Question: I have multiple groups of lines, where the lines within the same group vary according to some group specific parameter. I assign each of these lines within the same group a color from a colormap according to this parameter using a different colormap for each group.
Now, I would like to add a legend to the plot with one entry per group of lines.

If I had only one group of lines the best way of labelling would be to add a colorbar as suggested in the answer to: <URL>.
As I have multiple such groups of lines, I do not want to add a colorbar for each new parameter. Instead, I would rather put patches filled with the corresponding colormaps in the legend (as a sort of mini colorbar).
In the following you can find a minimal working example of the situation at hand. Note, though, that I heavily simplified the calculation of the lines which hides the parameter dependence. Thus, my "parameter" 'param' here is just the index I am iterating over. My actual code calculates the x and y values depending on a model parameter with more complicated functions. Accordingly the maximum 'param_max' here is the same for each group of lines, though actually it would not be.
'''
import numpy as np
import matplotlib.pyplot as plt
x_array = np.linspace(1, 10, 10)
y_array = x_array
param_max = x_array.size
cmaps = [plt.cm.spring, plt.cm.winter] # set of colormaps
# (as many as there are groups of lines)
plt.figure()
for param, (x, y) in enumerate(zip(x_array, y_array)):
x_line1 = np.linspace(x, 1.5 * x, 10)
y_line1 = np.linspace(y**2, y**2 - x, 10)
x_line2 = np.linspace(1.2 * x, 1.5 * x, 10)
y_line2 = np.linspace(2 * y, 2 * y - x, 10)
# plot lines with color depending on param using different colormaps:
plt.plot(x_line1, y_line1, c=cmaps<URL>
plt.plot(x_line2, y_line2, c=cmaps<URL>
plt.show()
'''
This produces the plot shown above.
---
Since I could not find anything directly answering this on stackoverflow, I tried finding a solution myself which you can find in the answers section. If there is a more direct/proper way of doing this I would be happy to know.
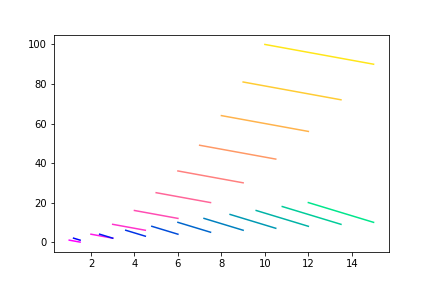
Answer: I adapted the solution of the answer by ImportanceOfBeingErnest to <URL> were particularly helpful.

I created the class 'HandlerColormap' derived from matplotlib's base class for legend handlers <URL>. 'HandlerColormap' takes a colormap and a number of stripes as arguments.
For the argument 'cmap' a matplotlib <URL> instance should be given.
The argument 'num_stripes' determines how (non-)continuous the color gradient in the legend patch will be.
As instructed in 'HandlerBase' I override its 'create_artist' method using the given dimension such that the code should be (automatically) scaled by fontsize. In this new 'create_artist' method I create multiple stripes (slim matplotlib <URL> colored according to the input colormap.
'''
import numpy as np
import matplotlib.pyplot as plt
from matplotlib.patches import Rectangle
from matplotlib.legend_handler import HandlerBase
class HandlerColormap(HandlerBase):
def __init__(self, cmap, num_stripes=8, **kw):
HandlerBase.__init__(self, **kw)
self.cmap = cmap
self.num_stripes = num_stripes
def create_artists(self, legend, orig_handle,
xdescent, ydescent, width, height, fontsize, trans):
stripes = []
for i in range(self.num_stripes):
s = Rectangle([xdescent + i * width / self.num_stripes, ydescent],
width / self.num_stripes,
height,
fc=self.cmap((2 * i + 1) / (2 * self.num_stripes)),
transform=trans)
stripes.append(s)
return stripes
x_array = np.linspace(1, 10, 10)
y_array = x_array
param_max = x_array.size
cmaps = [plt.cm.spring, plt.cm.winter] # set of colormaps
# (as many as there are groups of lines)
plt.figure()
for param, (x, y) in enumerate(zip(x_array, y_array)):
x_line1 = np.linspace(x, 1.5 * x, 10)
y_line1 = np.linspace(y**2, y**2 - x, 10)
x_line2 = np.linspace(1.2 * x, 1.5 * x, 10)
y_line2 = np.linspace(2 * y, 2 * y - x, 10)
# plot lines with color depending on param using different colormaps:
plt.plot(x_line1, y_line1, c=cmaps<URL>
plt.plot(x_line2, y_line2, c=cmaps<URL>
cmap_labels = ["parameter 1 $\in$ [0, 10]", "parameter 2 $\in$ [-1, 1]"]
# create proxy artists as handles:
cmap_handles = [Rectangle((0, 0), 1, 1) for _ in cmaps]
handler_map = dict(zip(cmap_handles,
[HandlerColormap(cm, num_stripes=8) for cm in cmaps]))
plt.legend(handles=cmap_handles,
labels=cmap_labels,
handler_map=handler_map,
fontsize=12)
plt.show()
'''